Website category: auto
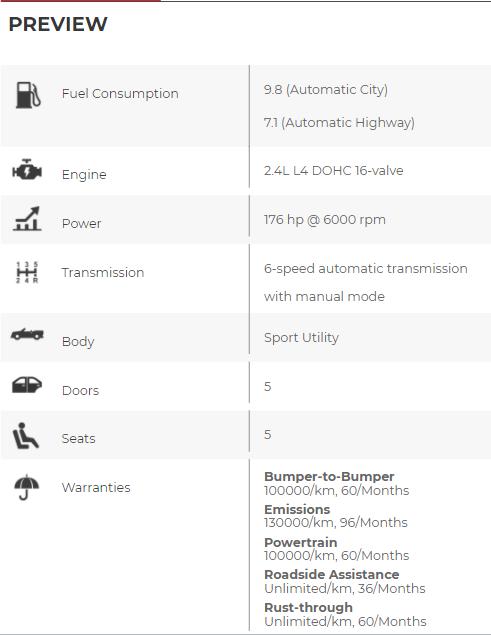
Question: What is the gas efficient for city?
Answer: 9.8 (Automatic City)

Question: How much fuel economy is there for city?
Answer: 9.8 (Automatic City)

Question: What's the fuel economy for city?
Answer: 9.8 (Automatic City)

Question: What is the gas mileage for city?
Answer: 9.8 (Automatic City)

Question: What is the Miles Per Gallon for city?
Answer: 9.8 (Automatic City)

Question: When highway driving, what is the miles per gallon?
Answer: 7.1 (Automatic Highway)

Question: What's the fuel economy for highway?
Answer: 7.1 (Automatic Highway)

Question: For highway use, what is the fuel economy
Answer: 7.1 (Automatic Highway)

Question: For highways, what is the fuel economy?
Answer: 7.1 (Automatic Highway)

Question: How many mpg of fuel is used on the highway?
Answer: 7.1 (Automatic Highway)

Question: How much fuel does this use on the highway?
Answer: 7.1 (Automatic Highway)

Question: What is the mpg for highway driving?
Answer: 7.1 (Automatic Highway)

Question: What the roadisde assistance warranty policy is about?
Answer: Unlimited/km, 36/Months

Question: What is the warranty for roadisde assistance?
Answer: Unlimited/km, 36/Months

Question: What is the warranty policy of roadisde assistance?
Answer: Unlimited/km, 36/Months

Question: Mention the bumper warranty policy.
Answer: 100000/km, 60/Months

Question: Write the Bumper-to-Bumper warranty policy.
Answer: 100000/km, 60/Months

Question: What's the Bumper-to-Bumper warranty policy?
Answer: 100000/km, 60/Months

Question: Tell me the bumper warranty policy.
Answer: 100000/km, 60/Months

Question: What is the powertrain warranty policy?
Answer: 100000/km, 60/Months

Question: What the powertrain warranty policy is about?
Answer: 100000/km, 60/Months

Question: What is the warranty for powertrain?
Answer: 100000/km, 60/Months